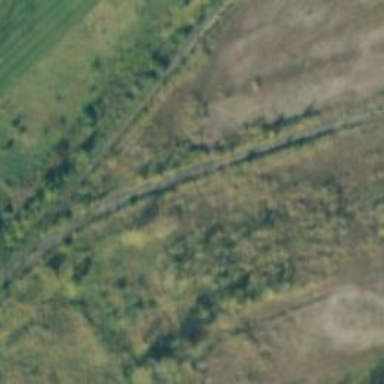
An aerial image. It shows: Disused railway spur service.